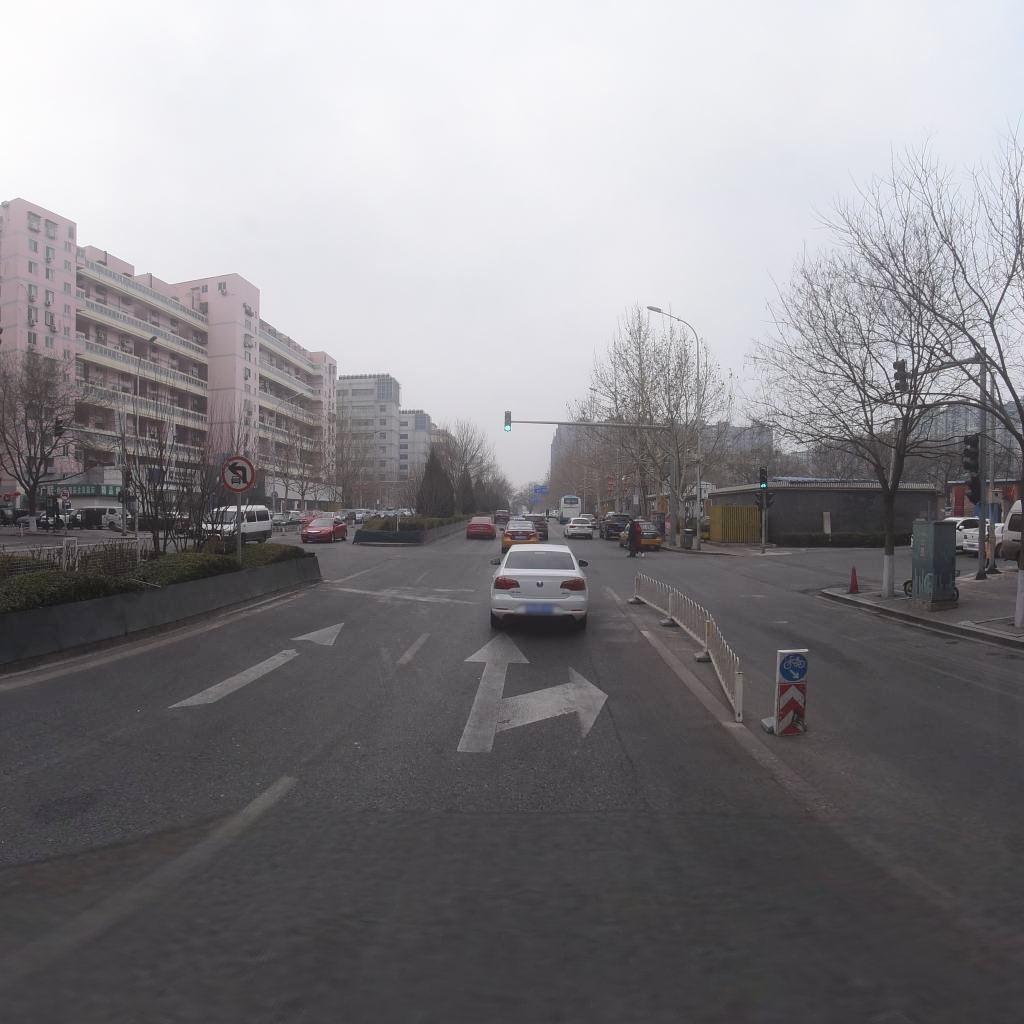
Region: Xicheng
Road damage annotations: longitudinal crack